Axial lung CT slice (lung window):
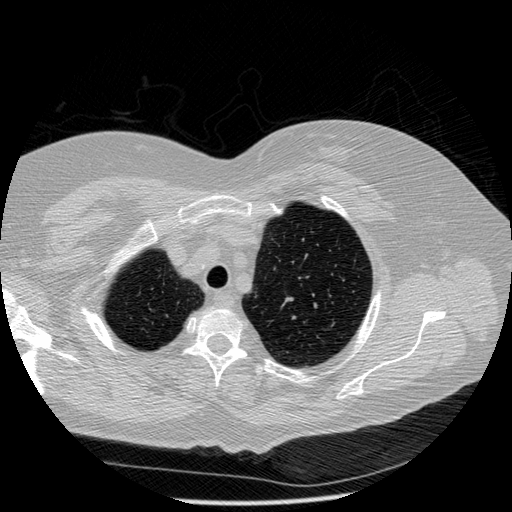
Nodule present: no